Interaction volume radius: 10 \u00c5
Interaction volume height: 15 \u00c5
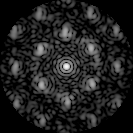
Disorder parameter: 0.4787